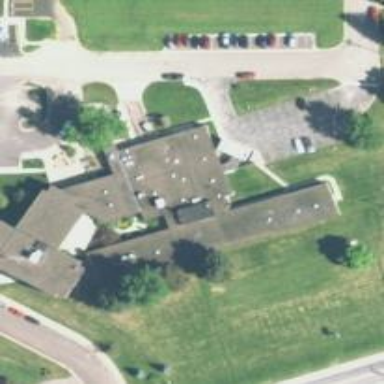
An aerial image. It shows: Healthcare clinic is depicted in the image.